Question: At each time, any colored ball can be exchanged with the white ball. How many such exchanges are needed at least to make all the red balls arranged in front of the green balls (white ball positions are arbitrary)?
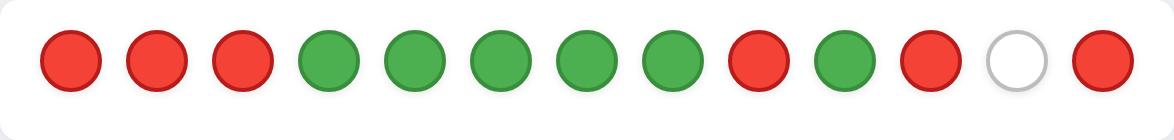
Answer: 6